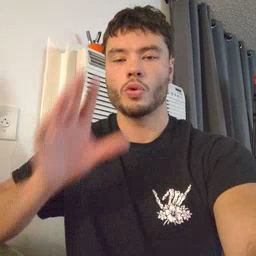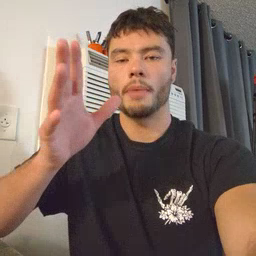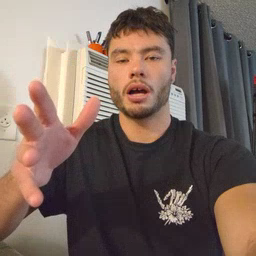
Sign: grandma